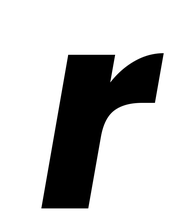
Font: Poppins-BoldItalic